Question: If you write a class and make it implement 'IEnumerable<out T>', you will find one method is implicit, while the other is an explicit. But our own interfaces cannot do that, so how to make our own interfaces (some methods are implicit and some explicit?)
---
The detailled steps are:
1) Create a class.
2) Make the class implement from "IEnumerable".
3) Choose "Implicit From the interface".
For step 3, you will find that two methods are generated:

I wonder to know:
1) Why when I choose choice 1, one method is implicit while the other is exclipit?
2) What can I do to make the Vs's intellisens act the same result, what kinds of interfaces can I define? Can you give me some samples?
Regurads!
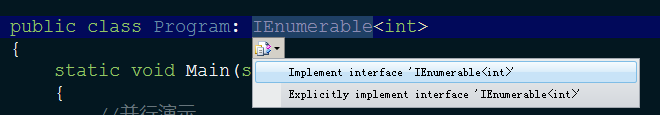
Answer: > What can I do to make the Vs's intellisens act the same result, what
kinds of interfaces can I define? Can you give me some samples?
Let's say you have these two interfaces:
'''
public interface IContainer<out T> : IContainer
{
new T Value { get; }
}
public interface IContainer
{
object Value { get; }
}
'''
Let's now define a 'StringContainer' class that implements 'IContainer<string>':
'''
public class StringContainer : IContainer<string> { }
'''
If you hover over 'IContainer<string>' you should see the same that shows up when implementing 'IEnumerable<T>'.
If you click the first option - , Visual Studio will realize that it can't implicitly implement both members('IContainer.Value' and 'IContainer<string>.Value') because they have the same .
So, will implicitly implement the member declared in the interface being implemented (that is 'IContainer<string>.Value') and will explicitly implement the inherited interface member 'IEnumerable.Value'.